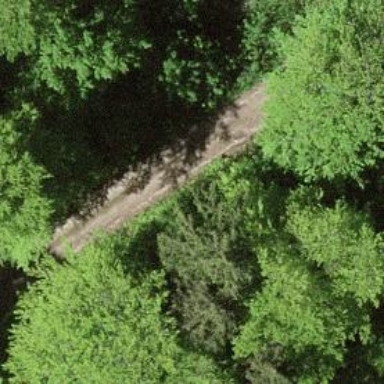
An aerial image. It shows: Gravel track with grade 2 tracktype.